Question: I added the MoPub banner ad with the following code:
'''
self.adView.delegate = self
self.adView.frame = CGRectMake(0, self.view.bounds.size.height - MOPUB_BANNER_SIZE.height,
screenWidth, MOPUB_BANNER_SIZE.height)
self.view.addSubview(self.adView)
self.adView.loadAd()
'''
For some reason when I run the application the screen doesn't appear fully, but it has a weird zoom. What could be happening?

I moved the frame of the adView to 'viewDidLayoutSubviews()' like this:
'''
override func viewDidLoad(){
self.adView.delegate = self
self.view.addSubview(self.adView)
self.adView.loadAd()
}
override func viewDidLayoutSubviews() {
var screenSize: CGRect = UIScreen.mainScreen().bounds
var screenWidth = screenSize.width
self.adView.frame = CGRectMake(0, self.view.bounds.size.height - MOPUB_BANNER_SIZE.height,
MOPUB_BANNER_SIZE.width, MOPUB_BANNER_SIZE.height)
}
'''
But the error persists, .
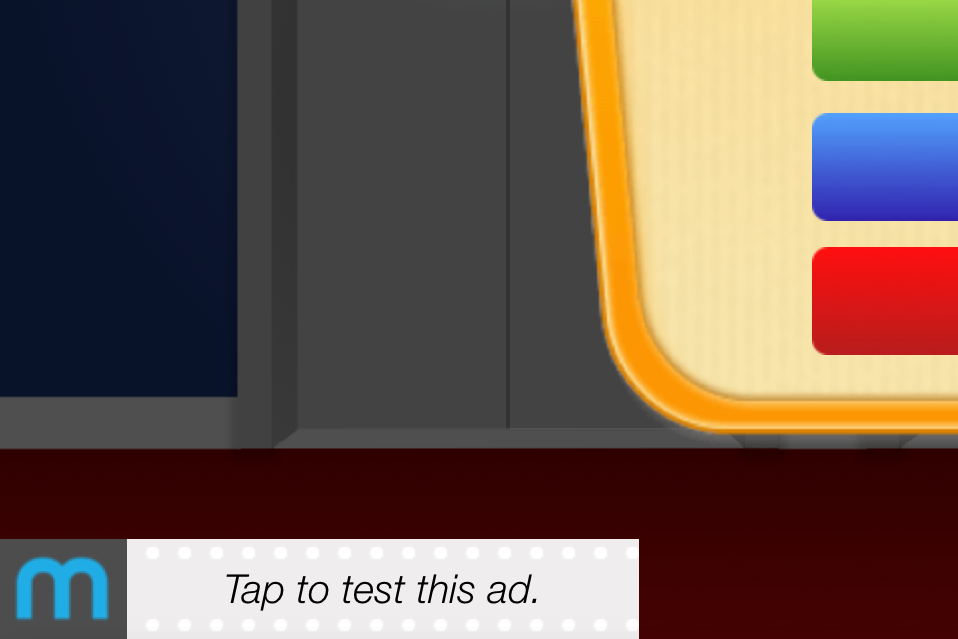
Answer: I fixed this issue by myself. When working with Spritekit and scenes, remember to always , specially the scene's . After setting the scene's scaleMode to: 'scaleMode= .Fill' the zoom stopped happening.